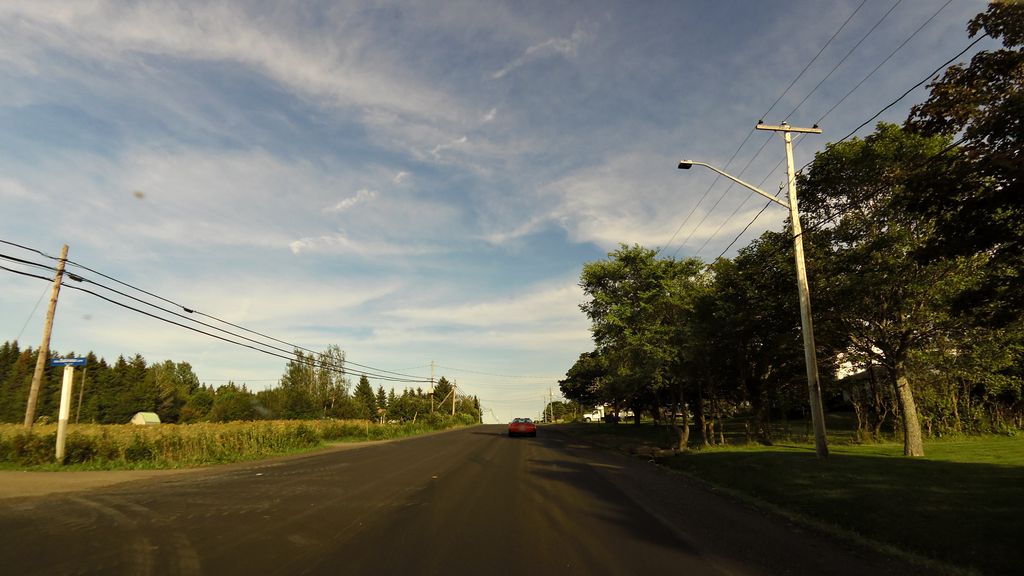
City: charlottetown